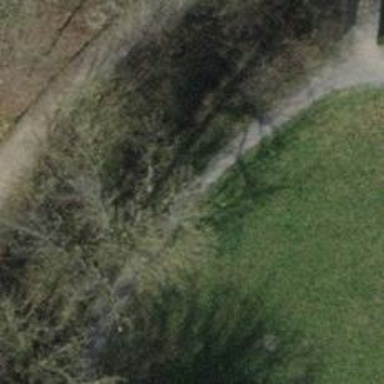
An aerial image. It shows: Footway with pebblestone surface.